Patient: sex M, age 55
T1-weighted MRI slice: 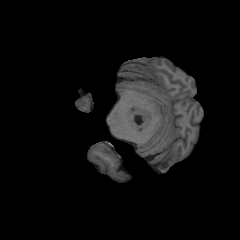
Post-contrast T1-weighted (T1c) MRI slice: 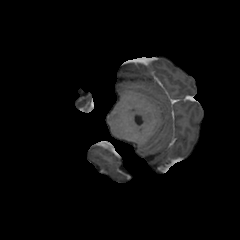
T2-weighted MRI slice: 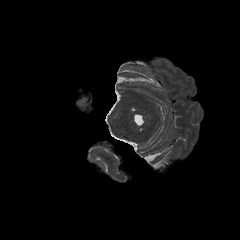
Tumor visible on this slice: no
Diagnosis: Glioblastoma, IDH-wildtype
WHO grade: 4